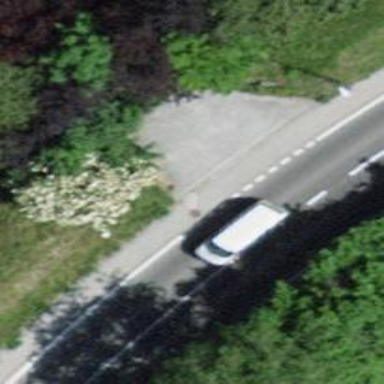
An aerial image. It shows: Secondary road with asphalt surface.